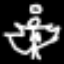
Label: angel